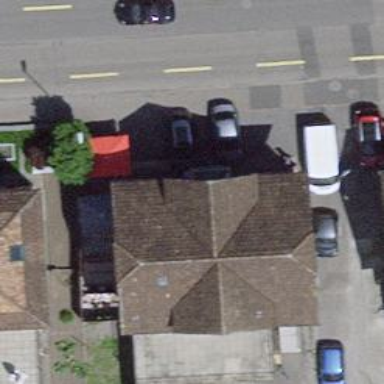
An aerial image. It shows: Fast food establishment.